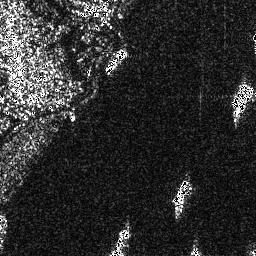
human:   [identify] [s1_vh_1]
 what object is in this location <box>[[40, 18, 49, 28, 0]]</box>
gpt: <ref>1 medium ship at the top</ref>